Interaction volume radius: 10 \u00c5
Interaction volume height: 20 \u00c5
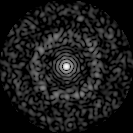
Disorder parameter: 0.8265